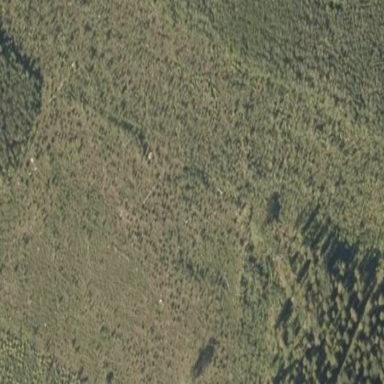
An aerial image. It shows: Patch of scrub vegetation.